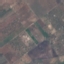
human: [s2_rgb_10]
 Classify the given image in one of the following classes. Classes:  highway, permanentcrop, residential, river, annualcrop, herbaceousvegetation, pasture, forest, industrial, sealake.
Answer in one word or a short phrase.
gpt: PermanentCrop